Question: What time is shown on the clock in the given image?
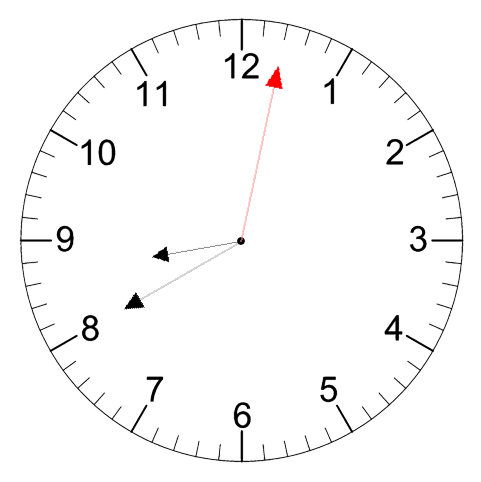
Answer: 08:40:02